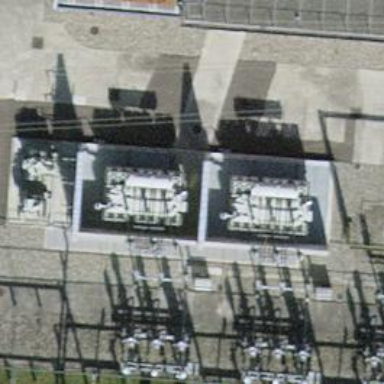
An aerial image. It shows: Outdoor transformer.